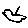
Label: bird